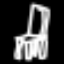
Label: chair